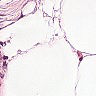
Metastatic tissue present: no